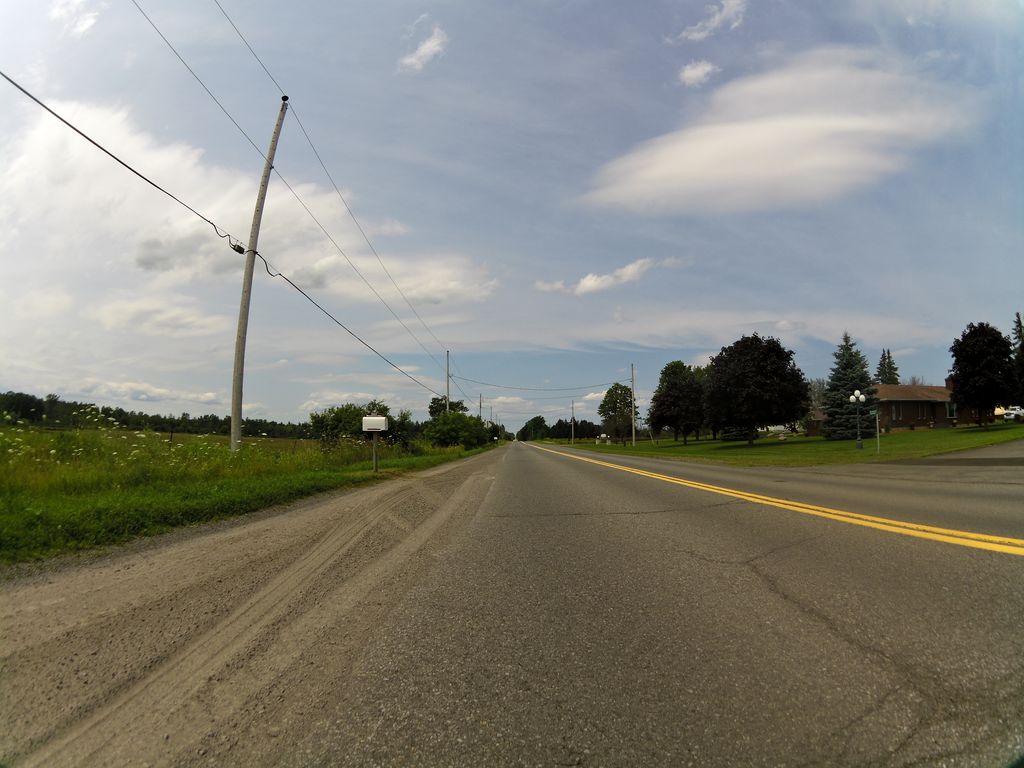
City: ottawa-gatineau